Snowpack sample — Snodgrass Mountain, Crested Butte, Colorado (2/4/25, 12:06 PM MST)
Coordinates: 38.923, -106.968
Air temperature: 35 °F
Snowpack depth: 80 cm
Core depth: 50 cm
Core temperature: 30.2 °F
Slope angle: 14°, slope face: 78°
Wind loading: low
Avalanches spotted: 0
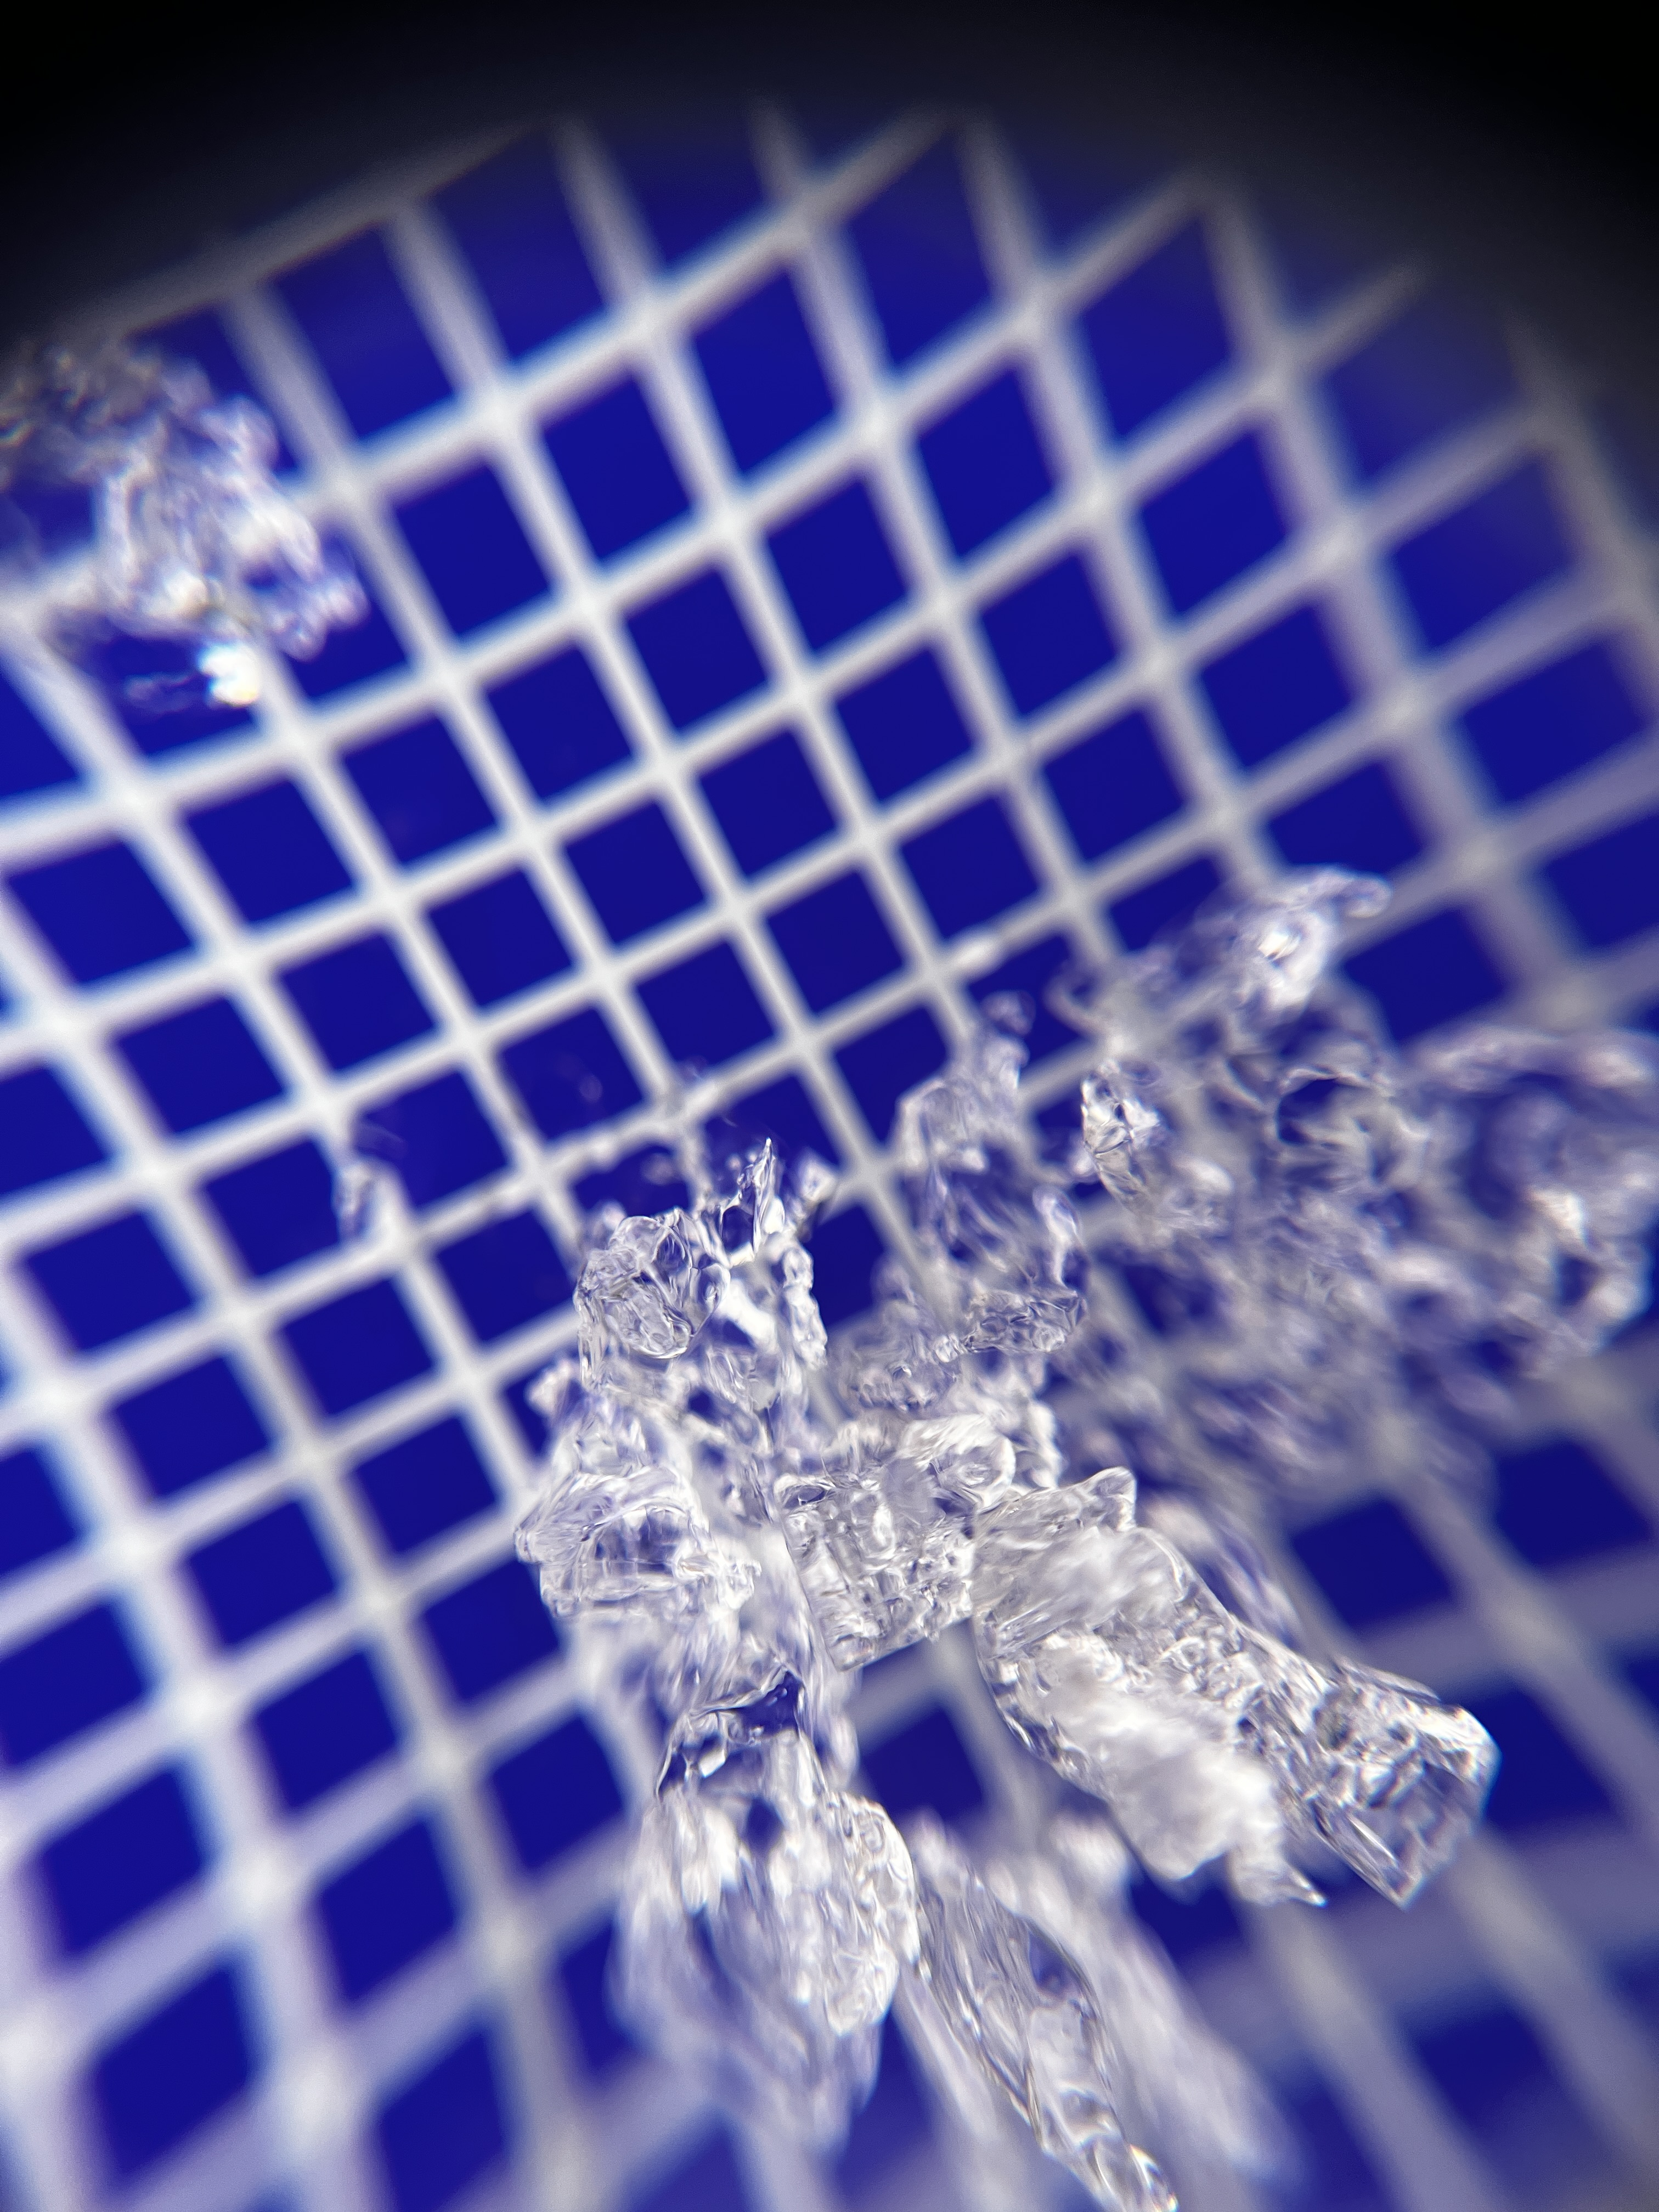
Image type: magnified_profile
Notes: No avalanches nearby, unusually warm weather for the last month reported by residents, Collected 25 yards from treeline